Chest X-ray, PA view. Patient: 43 years old, sex M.
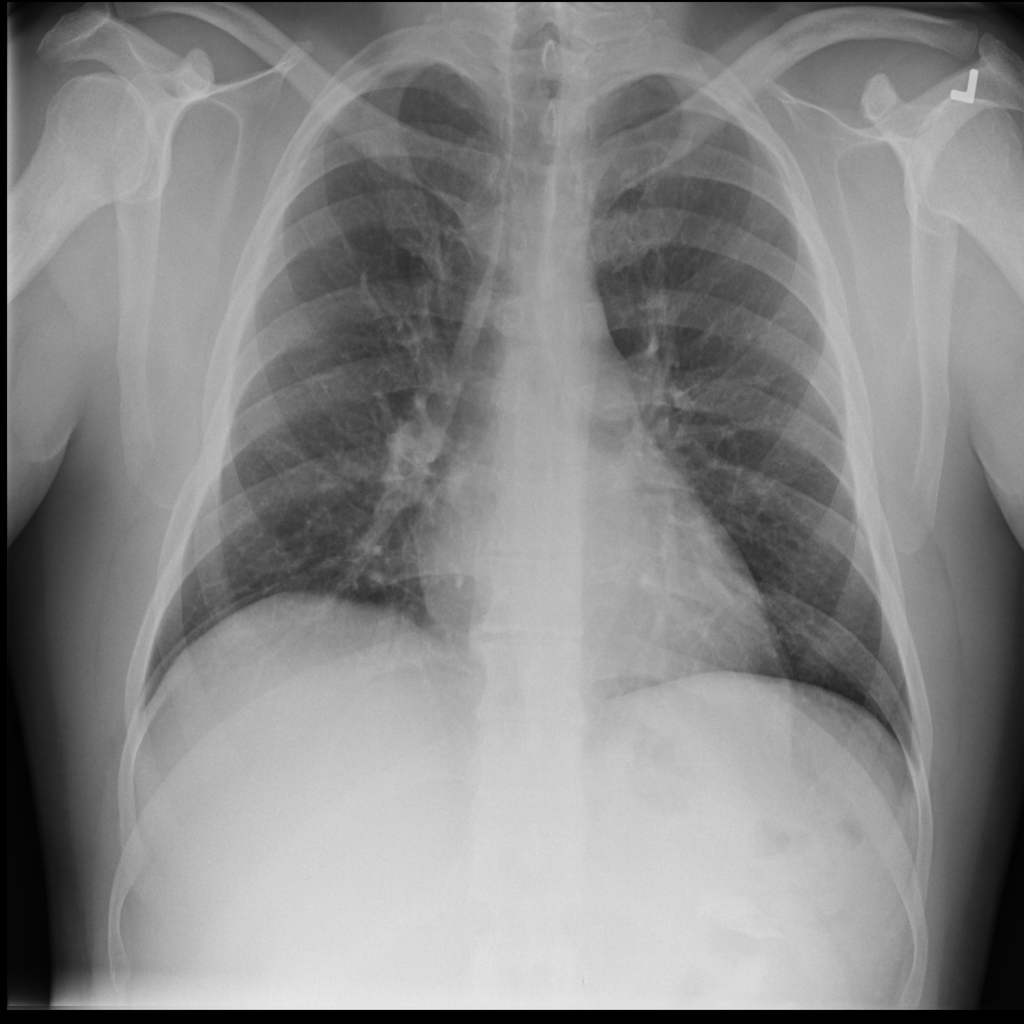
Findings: No Finding